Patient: sex F, age 31
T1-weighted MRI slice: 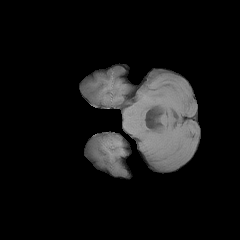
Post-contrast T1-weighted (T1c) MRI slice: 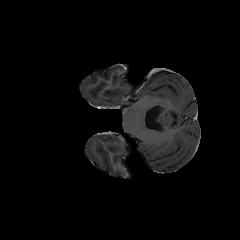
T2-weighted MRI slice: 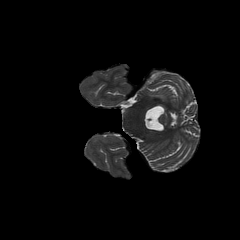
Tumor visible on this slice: no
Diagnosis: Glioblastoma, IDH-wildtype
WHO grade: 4